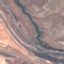
Land use / land cover: Highway